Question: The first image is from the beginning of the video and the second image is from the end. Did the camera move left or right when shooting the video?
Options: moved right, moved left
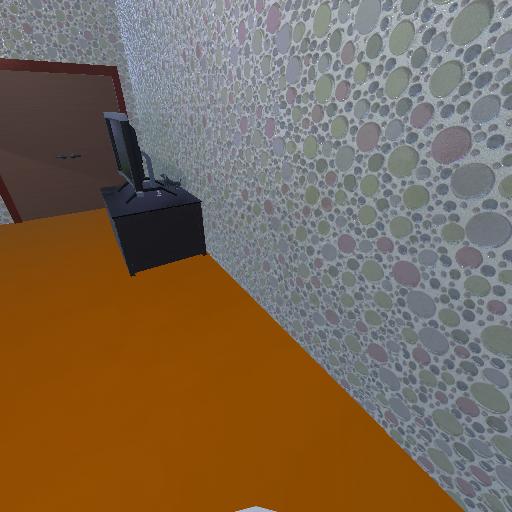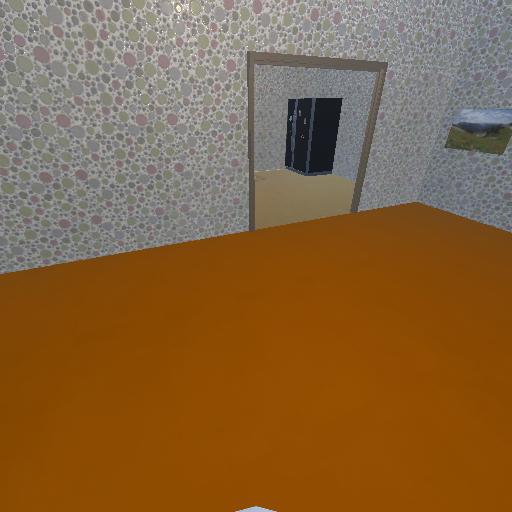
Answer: moved right